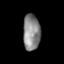
Tissue: lung
Cell type: Endothelial cells
Senescence score: 0.1785
Nuclear area (px): 602
Mean DAPI intensity: 136.613